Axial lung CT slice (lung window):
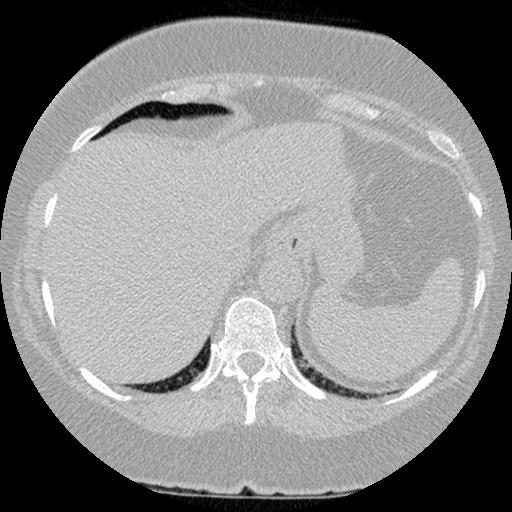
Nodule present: no